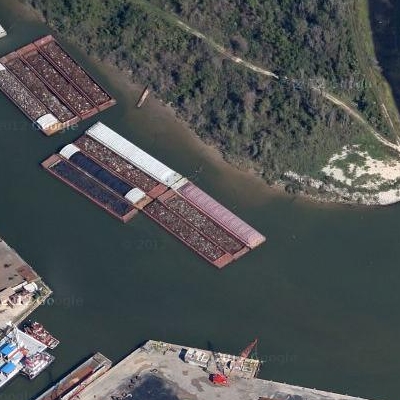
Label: RiverLake